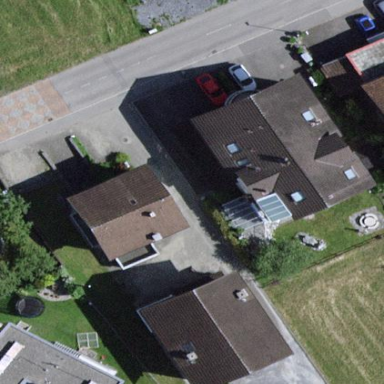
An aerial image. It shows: Detached building.